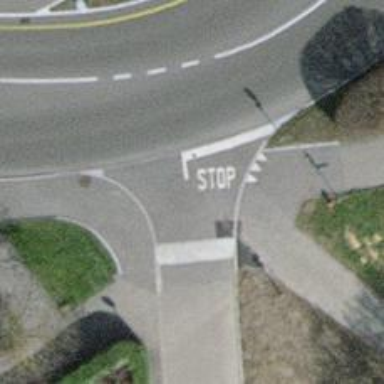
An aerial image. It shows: Table-style traffic calming feature.